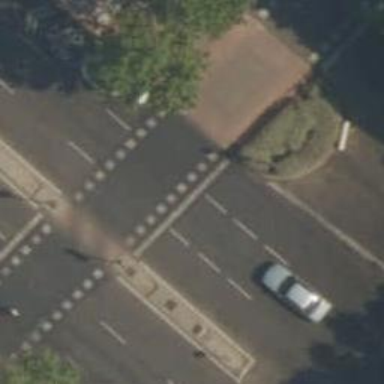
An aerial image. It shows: Crossing with traffic signals.